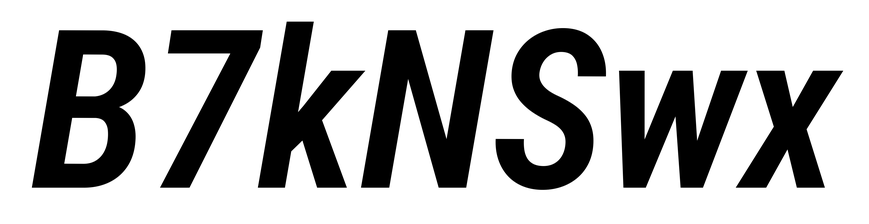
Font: Roboto-Italic_Condensed_SemiBold_Italic